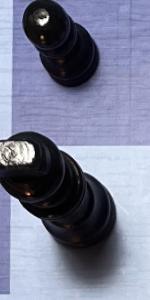
Label: King_Black